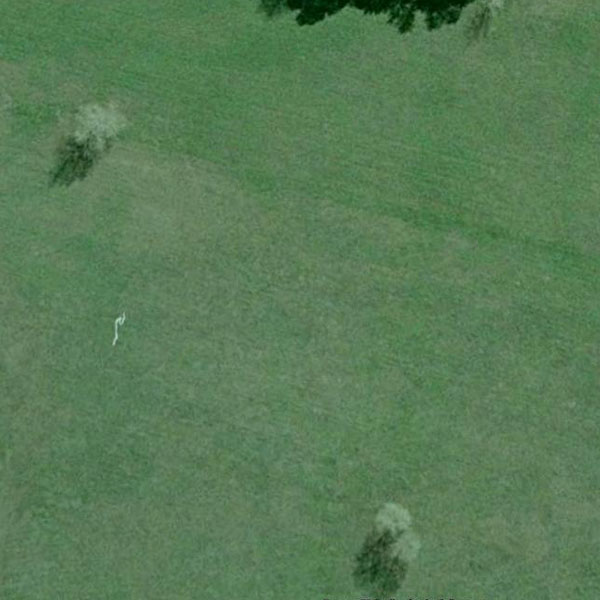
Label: Meadow